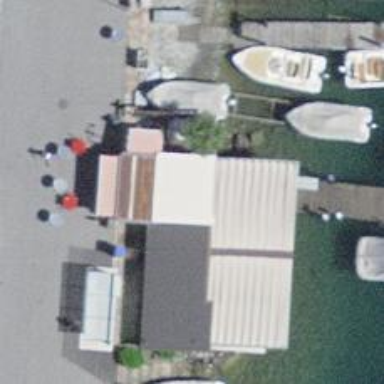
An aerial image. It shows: Cafe.